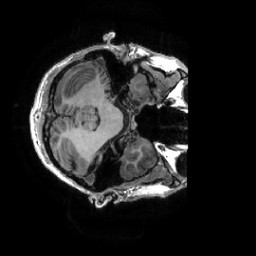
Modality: T1w
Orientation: axial
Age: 31
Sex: male
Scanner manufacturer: ge
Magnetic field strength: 3 T
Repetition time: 0.0073 s
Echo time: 0.003 s